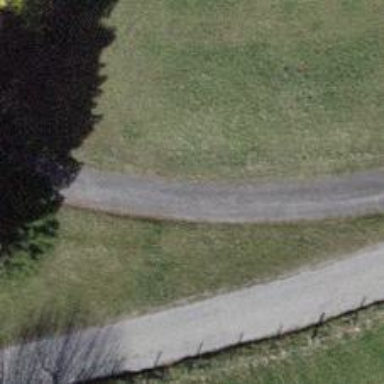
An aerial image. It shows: Well-maintained track road with grade 1 tracktype.